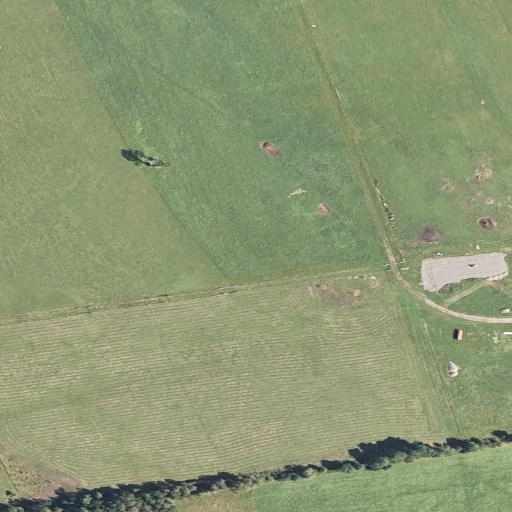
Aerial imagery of mountain in Maine named Snow Mountain containing pasture and mixed forest